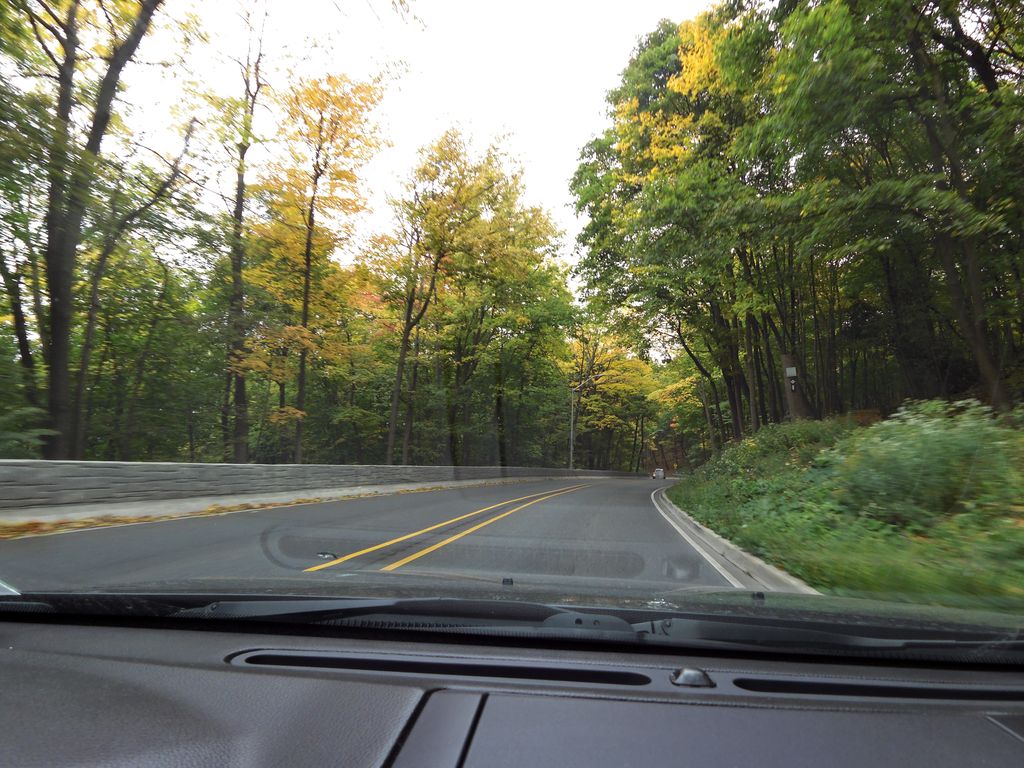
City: hamilton